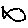
Label: fish